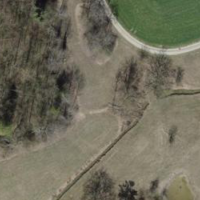
EUNIS habitat code: 23
Species observed at this site:
Prunus padus
Iris sibirica